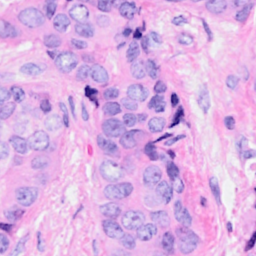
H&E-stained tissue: Breast